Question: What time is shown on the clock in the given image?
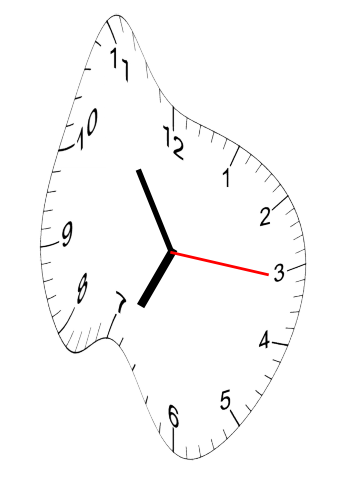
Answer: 06:54:16